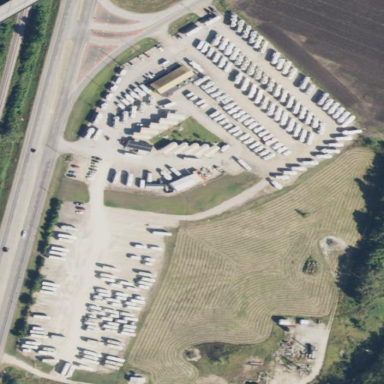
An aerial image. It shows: Shop that sells cars.